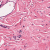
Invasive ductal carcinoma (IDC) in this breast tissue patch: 0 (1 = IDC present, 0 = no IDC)